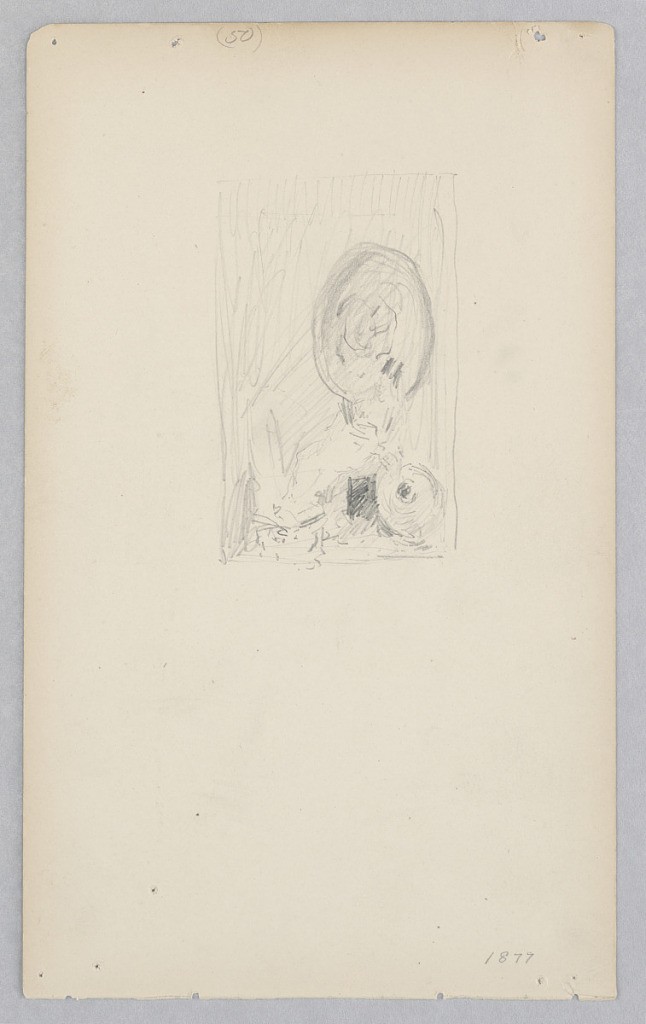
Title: Still Life
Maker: Robert Frederick Blum, American, 1857–1903
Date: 1877
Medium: Graphite on wove paper
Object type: Drawing
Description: Sketch of a still life with ceramic objects.